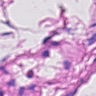
Metastatic tissue present: no